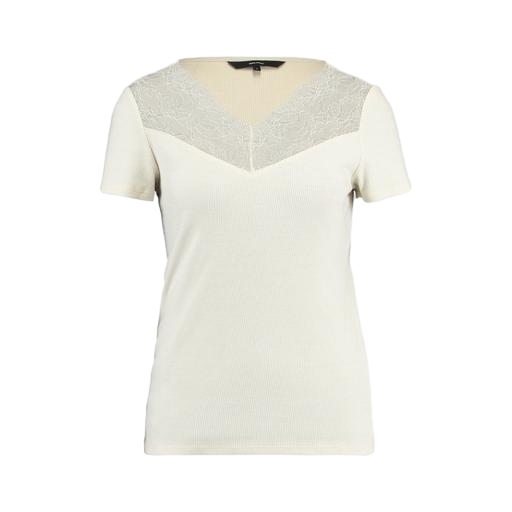
lace-yoke t-shirt, beige lace-back t-shirt, natural contrast t-shirt, white background